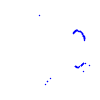
Particle: kaon